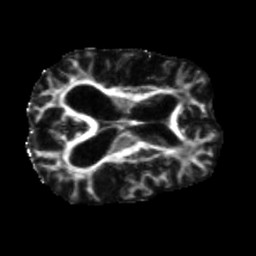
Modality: FA
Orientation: axial
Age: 69
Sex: male
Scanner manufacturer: siemens
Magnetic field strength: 3 T
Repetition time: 5.25 s
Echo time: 0.08 s